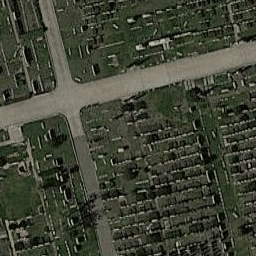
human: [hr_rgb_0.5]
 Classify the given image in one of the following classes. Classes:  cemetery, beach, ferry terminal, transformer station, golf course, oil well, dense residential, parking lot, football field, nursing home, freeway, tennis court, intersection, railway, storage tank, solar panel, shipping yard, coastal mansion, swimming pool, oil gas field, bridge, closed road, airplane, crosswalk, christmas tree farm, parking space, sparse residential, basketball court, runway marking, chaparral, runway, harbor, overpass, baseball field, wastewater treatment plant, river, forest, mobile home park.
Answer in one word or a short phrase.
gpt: cemetery